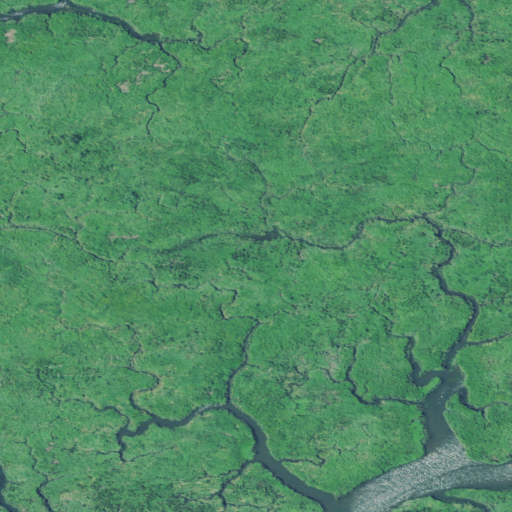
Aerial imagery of island in Oregon named Russian Island containing only herbaceous wetlands